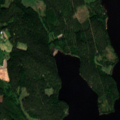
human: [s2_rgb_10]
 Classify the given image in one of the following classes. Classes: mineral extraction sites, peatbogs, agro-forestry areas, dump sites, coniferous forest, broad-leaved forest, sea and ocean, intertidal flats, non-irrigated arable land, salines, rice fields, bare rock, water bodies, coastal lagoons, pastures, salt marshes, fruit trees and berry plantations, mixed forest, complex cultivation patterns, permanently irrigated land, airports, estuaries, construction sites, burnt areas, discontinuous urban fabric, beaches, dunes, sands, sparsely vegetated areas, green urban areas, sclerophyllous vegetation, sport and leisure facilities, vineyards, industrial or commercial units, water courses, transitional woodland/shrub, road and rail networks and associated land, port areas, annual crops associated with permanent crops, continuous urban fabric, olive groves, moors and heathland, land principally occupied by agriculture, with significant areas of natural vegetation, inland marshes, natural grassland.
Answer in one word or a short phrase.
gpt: coniferous forest, water bodies